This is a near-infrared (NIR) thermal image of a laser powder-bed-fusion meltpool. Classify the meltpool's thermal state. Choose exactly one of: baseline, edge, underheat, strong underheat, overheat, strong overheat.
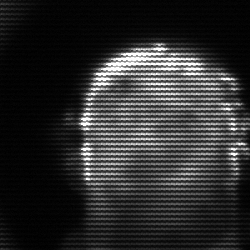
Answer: baseline